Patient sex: M
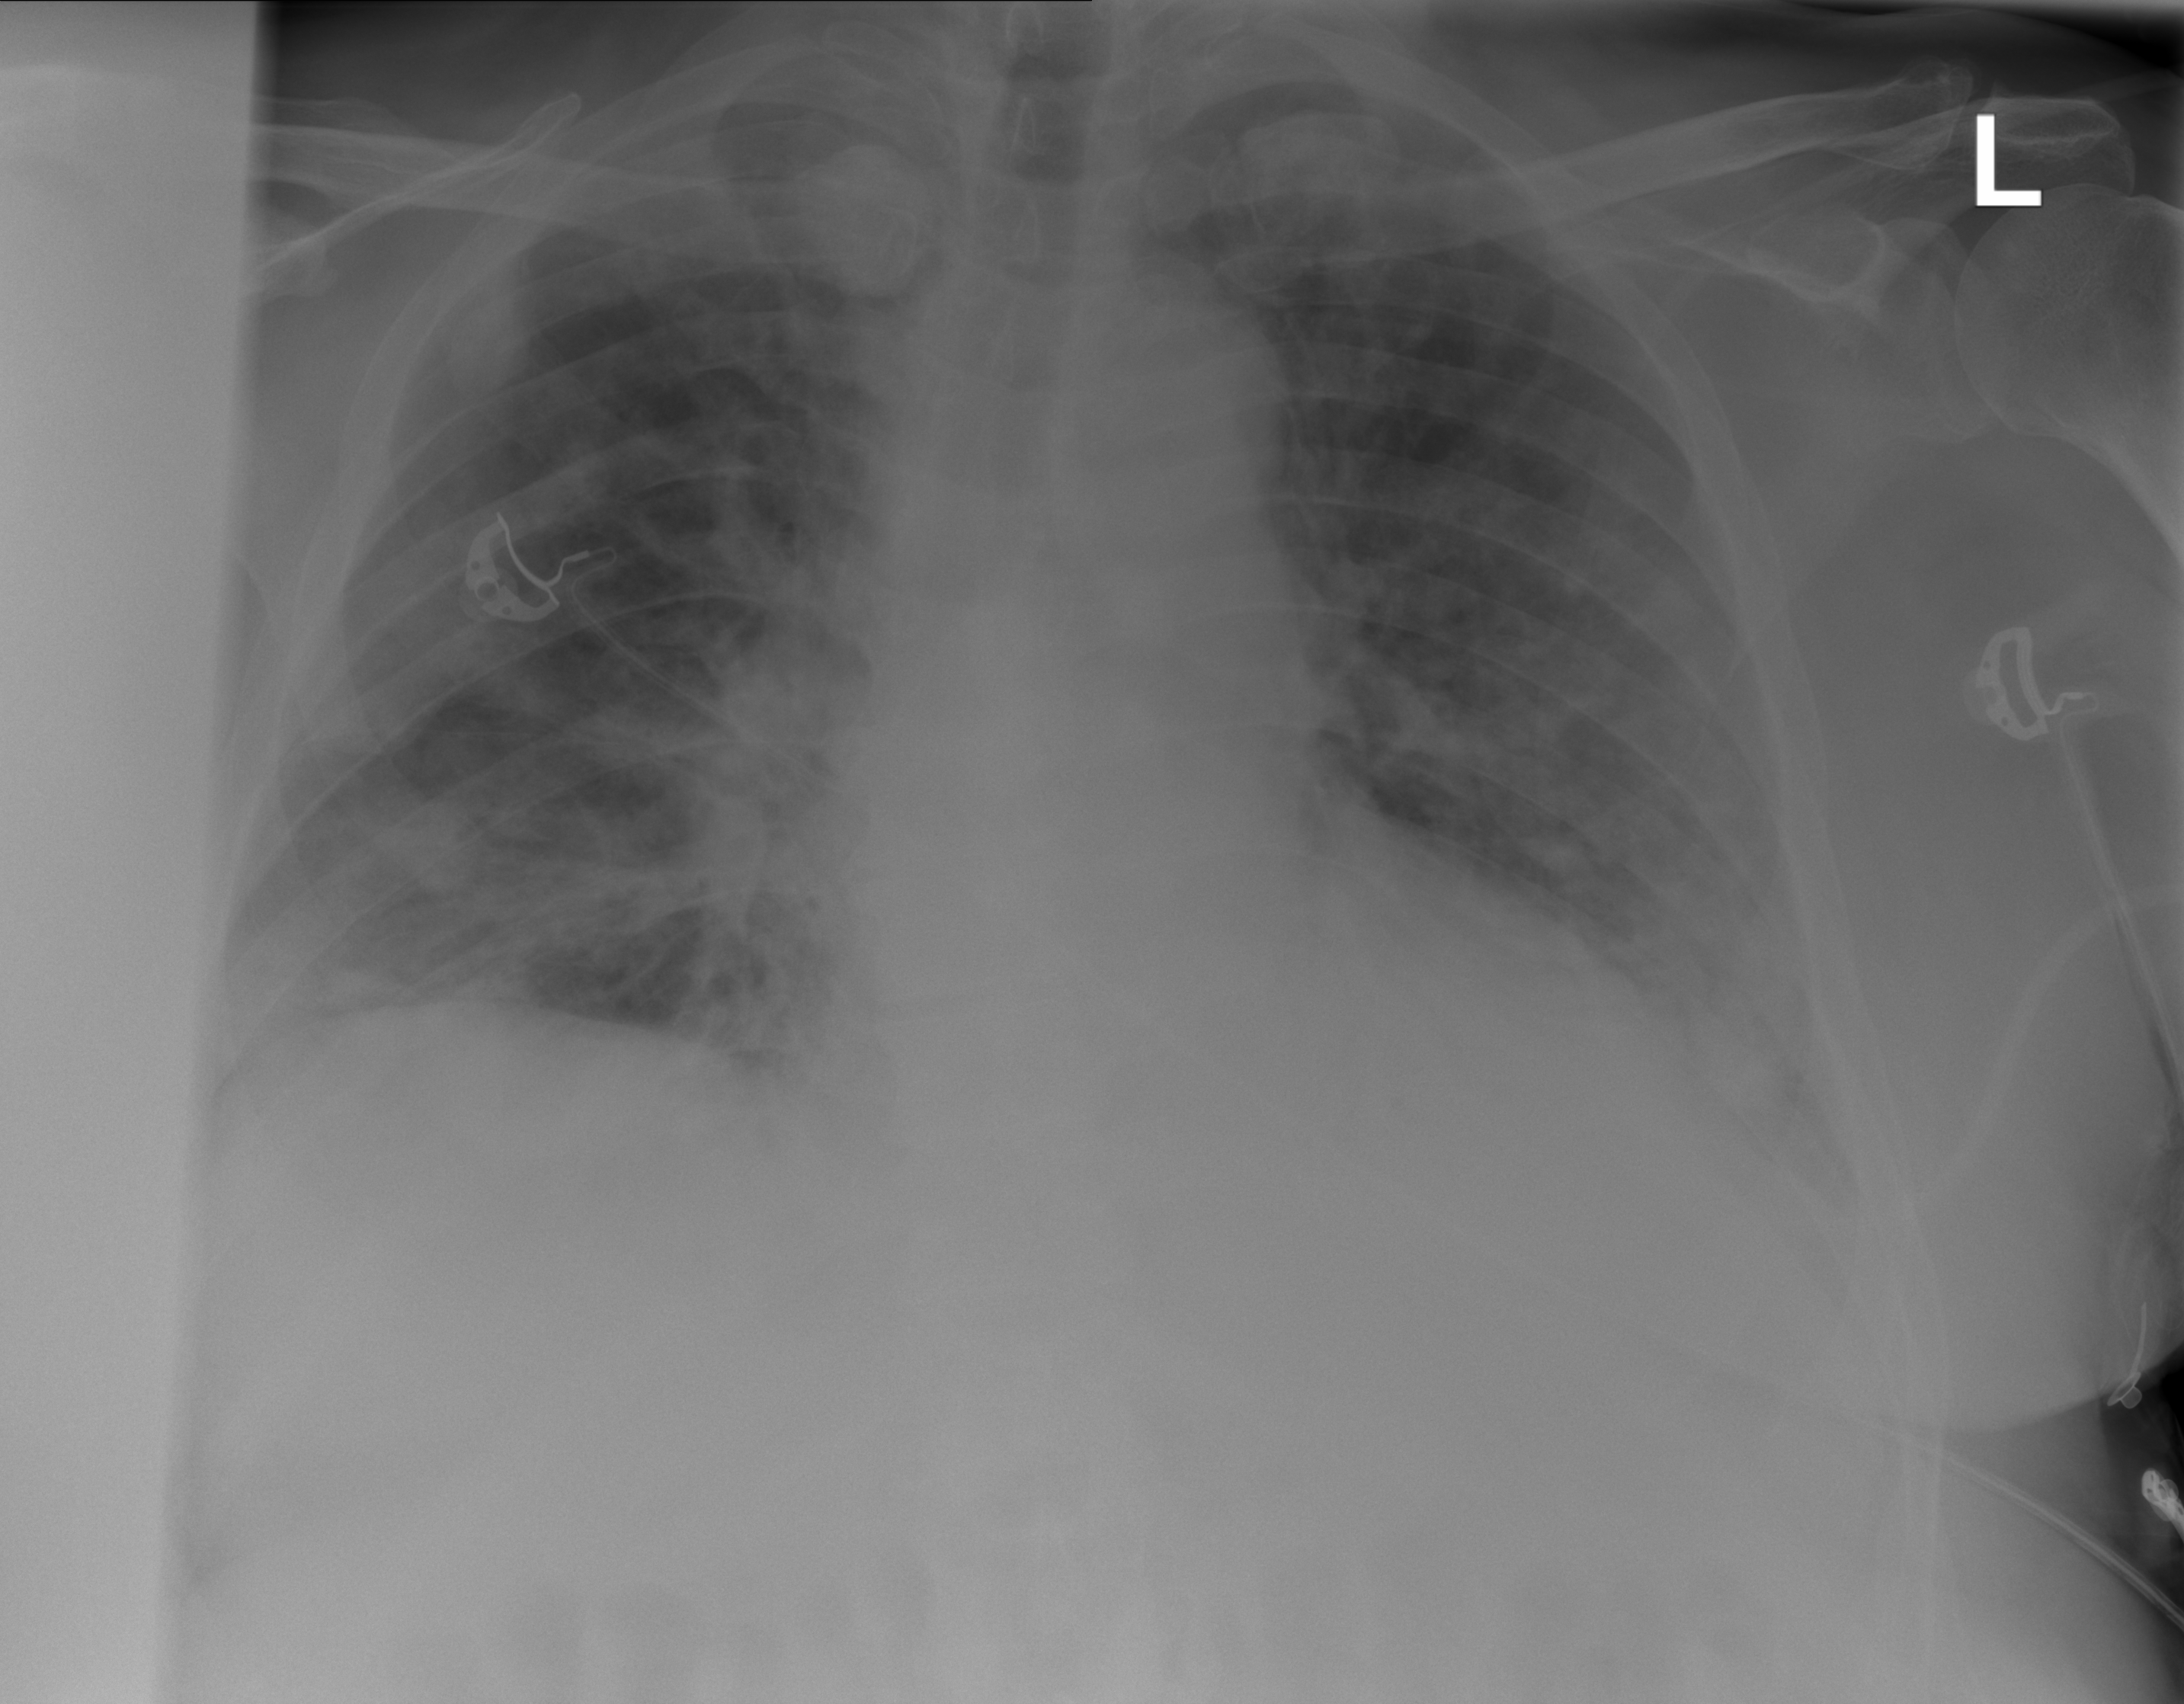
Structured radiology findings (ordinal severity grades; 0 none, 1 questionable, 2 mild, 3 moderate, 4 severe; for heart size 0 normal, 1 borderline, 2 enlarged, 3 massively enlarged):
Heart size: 2
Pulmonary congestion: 2
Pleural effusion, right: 0
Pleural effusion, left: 2
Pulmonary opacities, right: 2
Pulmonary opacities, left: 3
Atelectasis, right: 2
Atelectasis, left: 2